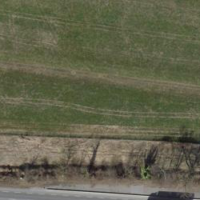
EUNIS habitat code: 57
Species observed at this site:
Lathyrus sylvestris